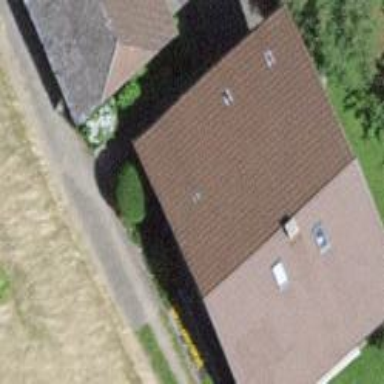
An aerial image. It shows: Residential building with gabled roof oriented across.